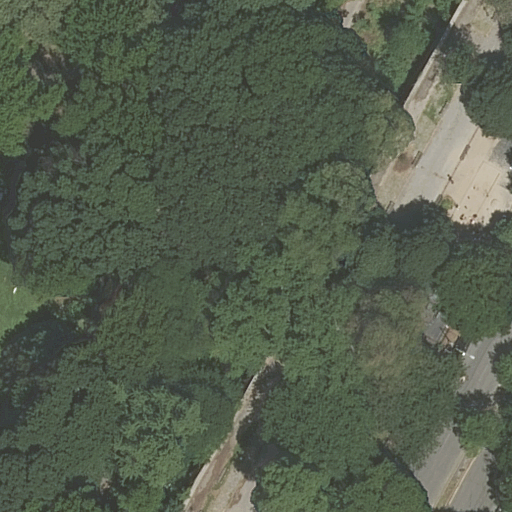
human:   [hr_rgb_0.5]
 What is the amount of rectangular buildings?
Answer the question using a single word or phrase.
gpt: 0

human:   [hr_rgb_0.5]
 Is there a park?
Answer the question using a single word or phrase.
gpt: yes

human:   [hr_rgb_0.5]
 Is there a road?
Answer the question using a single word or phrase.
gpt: yes

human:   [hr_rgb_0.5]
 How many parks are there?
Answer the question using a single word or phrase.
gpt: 1

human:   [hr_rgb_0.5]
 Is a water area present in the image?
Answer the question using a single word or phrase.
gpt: no

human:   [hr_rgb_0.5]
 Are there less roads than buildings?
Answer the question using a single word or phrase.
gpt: no

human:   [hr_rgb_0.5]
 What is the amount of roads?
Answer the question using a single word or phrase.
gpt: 5

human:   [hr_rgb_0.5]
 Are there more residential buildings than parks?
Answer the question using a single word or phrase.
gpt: no

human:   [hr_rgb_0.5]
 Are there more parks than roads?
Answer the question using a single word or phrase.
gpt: no

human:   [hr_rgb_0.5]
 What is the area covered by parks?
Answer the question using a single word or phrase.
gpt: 10636m2

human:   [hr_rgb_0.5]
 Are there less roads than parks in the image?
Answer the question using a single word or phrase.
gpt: no

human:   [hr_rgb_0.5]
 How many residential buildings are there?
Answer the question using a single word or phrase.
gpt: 0

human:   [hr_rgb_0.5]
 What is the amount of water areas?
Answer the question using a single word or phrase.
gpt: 0

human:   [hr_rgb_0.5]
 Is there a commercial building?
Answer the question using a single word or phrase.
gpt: no

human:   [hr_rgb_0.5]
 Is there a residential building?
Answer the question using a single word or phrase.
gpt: no

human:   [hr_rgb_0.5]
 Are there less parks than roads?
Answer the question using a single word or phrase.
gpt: yes

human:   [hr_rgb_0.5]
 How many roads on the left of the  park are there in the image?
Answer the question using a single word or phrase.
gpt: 0

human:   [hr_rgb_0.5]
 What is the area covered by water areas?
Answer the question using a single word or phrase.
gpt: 0m2

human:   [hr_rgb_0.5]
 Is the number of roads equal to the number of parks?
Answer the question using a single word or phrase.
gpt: no

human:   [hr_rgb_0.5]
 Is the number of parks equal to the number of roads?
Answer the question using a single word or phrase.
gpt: no

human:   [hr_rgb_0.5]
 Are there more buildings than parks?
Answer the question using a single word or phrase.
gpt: no

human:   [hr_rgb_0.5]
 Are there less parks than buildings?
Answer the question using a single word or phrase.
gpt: no

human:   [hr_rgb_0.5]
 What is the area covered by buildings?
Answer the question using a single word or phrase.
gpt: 0m2

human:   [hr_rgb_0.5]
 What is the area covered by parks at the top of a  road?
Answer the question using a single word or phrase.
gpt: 10636m2

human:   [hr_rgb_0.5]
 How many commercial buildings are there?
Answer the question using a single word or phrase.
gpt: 0

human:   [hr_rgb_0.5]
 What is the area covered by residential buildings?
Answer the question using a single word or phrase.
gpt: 0m2

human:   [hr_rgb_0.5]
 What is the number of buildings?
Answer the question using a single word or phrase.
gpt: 0

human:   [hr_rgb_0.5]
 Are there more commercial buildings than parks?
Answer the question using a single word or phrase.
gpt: no

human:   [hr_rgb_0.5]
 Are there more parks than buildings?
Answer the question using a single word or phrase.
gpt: yes

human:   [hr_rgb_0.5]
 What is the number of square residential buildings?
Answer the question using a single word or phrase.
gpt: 0

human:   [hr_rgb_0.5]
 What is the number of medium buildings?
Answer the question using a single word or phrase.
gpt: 0

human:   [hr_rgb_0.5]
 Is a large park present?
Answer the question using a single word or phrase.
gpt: yes

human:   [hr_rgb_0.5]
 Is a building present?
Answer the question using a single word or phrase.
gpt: no

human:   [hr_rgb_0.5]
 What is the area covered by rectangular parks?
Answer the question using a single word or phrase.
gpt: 10636m2

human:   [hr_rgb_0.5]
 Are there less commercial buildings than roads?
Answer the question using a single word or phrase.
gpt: yes

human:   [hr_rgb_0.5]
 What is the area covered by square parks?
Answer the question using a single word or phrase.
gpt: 0m2

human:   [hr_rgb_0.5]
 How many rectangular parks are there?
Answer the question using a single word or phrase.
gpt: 1

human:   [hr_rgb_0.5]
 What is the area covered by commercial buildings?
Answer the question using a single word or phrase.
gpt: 0m2

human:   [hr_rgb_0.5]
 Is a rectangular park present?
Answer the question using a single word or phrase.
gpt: yes

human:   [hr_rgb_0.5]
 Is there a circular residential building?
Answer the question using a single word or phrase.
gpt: no

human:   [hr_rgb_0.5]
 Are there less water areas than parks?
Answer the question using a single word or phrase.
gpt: yes

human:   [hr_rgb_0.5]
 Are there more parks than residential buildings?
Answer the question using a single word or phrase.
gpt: yes

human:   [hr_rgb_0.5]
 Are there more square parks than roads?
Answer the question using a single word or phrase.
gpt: no

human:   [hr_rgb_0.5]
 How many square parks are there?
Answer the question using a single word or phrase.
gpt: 0

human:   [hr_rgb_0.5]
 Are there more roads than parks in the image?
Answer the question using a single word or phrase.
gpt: yes

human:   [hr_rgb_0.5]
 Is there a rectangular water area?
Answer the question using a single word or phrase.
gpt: no

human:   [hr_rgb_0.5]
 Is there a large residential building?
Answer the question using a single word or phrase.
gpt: no

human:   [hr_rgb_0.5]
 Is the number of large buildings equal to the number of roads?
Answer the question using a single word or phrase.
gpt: no

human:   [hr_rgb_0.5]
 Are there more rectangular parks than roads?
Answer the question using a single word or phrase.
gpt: no

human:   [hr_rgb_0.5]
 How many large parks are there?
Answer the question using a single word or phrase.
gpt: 1

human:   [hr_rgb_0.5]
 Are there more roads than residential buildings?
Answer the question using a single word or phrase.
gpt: yes

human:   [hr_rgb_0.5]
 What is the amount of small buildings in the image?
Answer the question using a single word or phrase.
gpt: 0

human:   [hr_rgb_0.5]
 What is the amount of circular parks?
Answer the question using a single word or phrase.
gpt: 0

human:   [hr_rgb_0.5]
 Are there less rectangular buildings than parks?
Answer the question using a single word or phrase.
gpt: yes

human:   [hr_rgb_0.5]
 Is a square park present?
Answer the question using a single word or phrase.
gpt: no

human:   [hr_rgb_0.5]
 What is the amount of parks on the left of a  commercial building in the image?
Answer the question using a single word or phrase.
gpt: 0

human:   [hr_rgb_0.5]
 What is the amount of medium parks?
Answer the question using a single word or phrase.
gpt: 0

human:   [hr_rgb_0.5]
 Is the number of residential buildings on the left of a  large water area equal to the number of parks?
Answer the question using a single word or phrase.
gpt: no

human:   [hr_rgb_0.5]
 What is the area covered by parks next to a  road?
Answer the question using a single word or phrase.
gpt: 10636m2

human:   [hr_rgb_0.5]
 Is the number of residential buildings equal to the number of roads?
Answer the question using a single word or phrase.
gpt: no

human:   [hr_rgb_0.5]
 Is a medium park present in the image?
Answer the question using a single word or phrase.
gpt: no

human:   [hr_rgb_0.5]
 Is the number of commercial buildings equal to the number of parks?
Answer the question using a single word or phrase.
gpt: no

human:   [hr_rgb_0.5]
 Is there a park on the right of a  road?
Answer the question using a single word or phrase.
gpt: no

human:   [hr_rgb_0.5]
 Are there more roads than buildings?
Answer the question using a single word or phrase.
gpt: yes